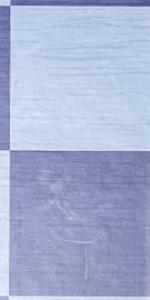
Label: Empty